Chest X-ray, PA view. Patient: 79 years old, sex F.
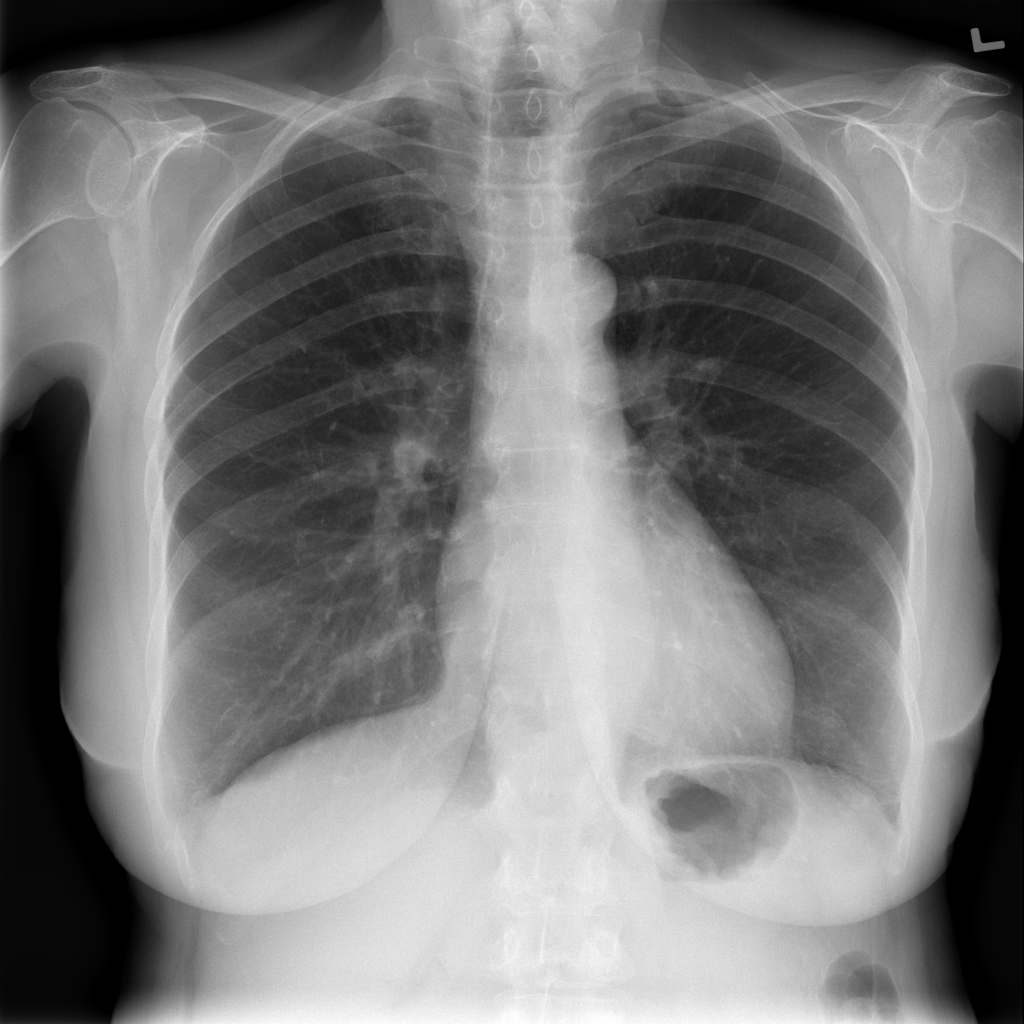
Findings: No Finding